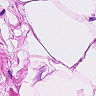
Metastatic tissue present: no